Aerial crown-view tile of a tropical tree (Barro Colorado Island, Panama), acquired 20240716:
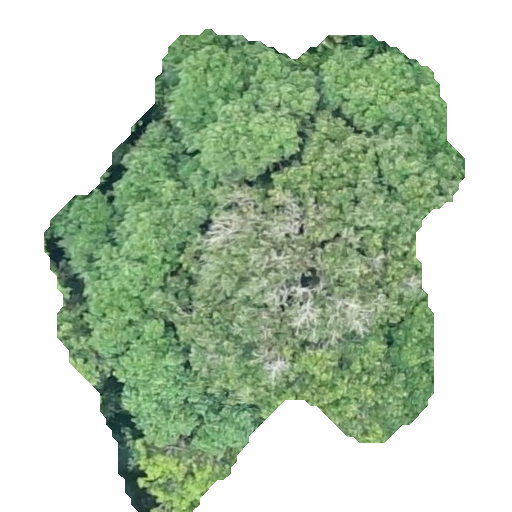
Species: Prioria copaifera
GBIF accepted scientific name: Prioria copaifera
Crown area: 215.881 m²